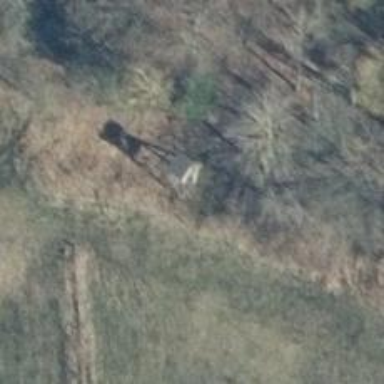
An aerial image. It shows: Hunting stand.